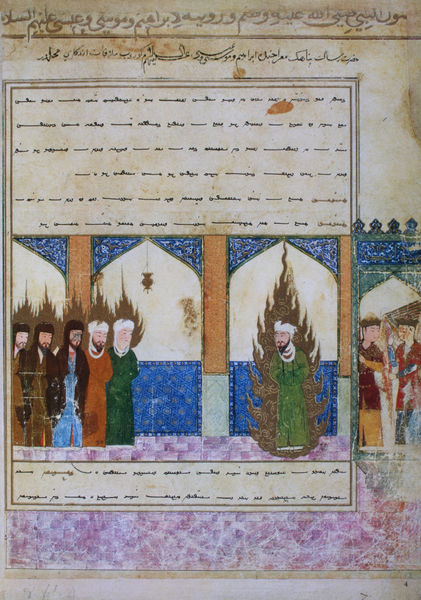
Titel: Miradschname(Buch der Himmelfahrt). Muhammed betritt die Heilige Moschee in Jerusalem
Künstler: Herat (Chorasan)
Standort: Paris
Institution: Bibliothèque Nationale.
Schlagwörter: blau, feder, feuer, mann, weiß, gelb, grün, menschen, ocker, braun, bunt, fenster, hut, hüte, kleider, lampe, männer, orange, schwarz, säulen, zeichnung, rot, beige, malerei, muster, ornament, alt, bart, bärte, architektur, geschichte, rahmen, bild, gold, mantel, gewänder, personen, rosa, krug, farbig, schrift, papier, bogen, mauer, farbe, grafik, lila, violett, könig, inschrift, ornamente, schriftzeichen, zinnen, foto, bögen, tusche, buch, moschee, orient, orientalisch, brennen, flammen, seite, illustration, text, buchstaben, buchseite, flecken, arabisch, spitzbogen, antik, heiliger, balu, heilige, erleuchtung, turban, prophet, arabien, islam, persien, acht, araber, osten, turbane, zinne, geist, buchmalerei, islamisch, scheinarchitektur, nahost, persisch, inkunabel, incunabel, propheten, indisch, koran, mohamed, mohammed, shalem, papie, persich, seie, entflammt, brennt, schwarzmänner, naher ost